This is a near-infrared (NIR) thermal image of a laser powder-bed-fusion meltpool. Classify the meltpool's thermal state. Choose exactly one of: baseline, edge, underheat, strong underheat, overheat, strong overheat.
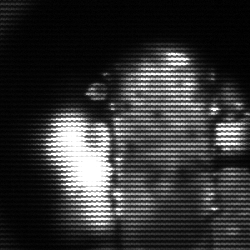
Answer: strong underheat